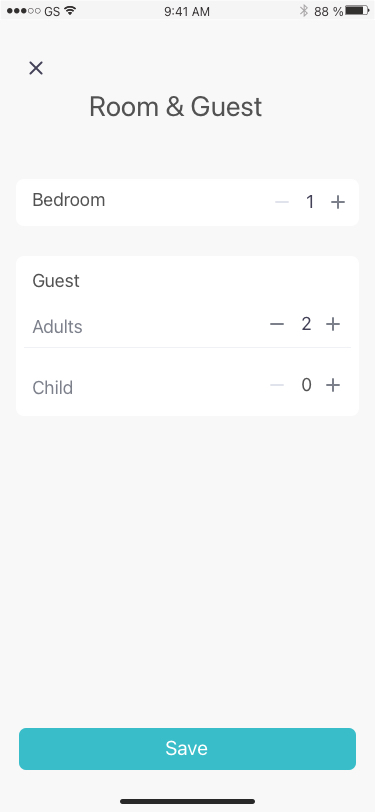
Text in this UI design:
88 %
9:41 AM
GS
Bedroom
1
Adults
Guest
2
Child
0
Room & Guest
Save